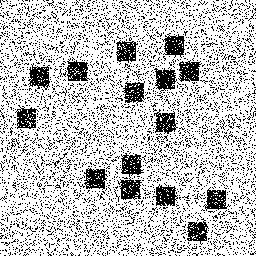
Squares: 15
Triangles: 0
Stars: 0
Total shapes: 15